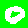
Digit: 0